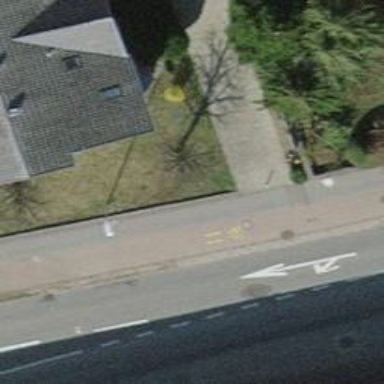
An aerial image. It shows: Bollard barrier.